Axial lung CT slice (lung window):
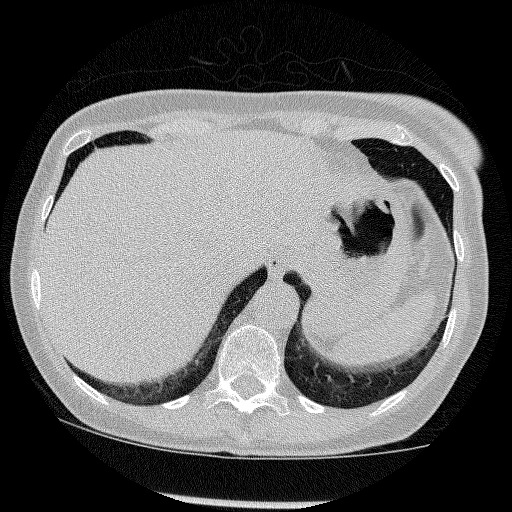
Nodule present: no